Question: I am new to d3 and GeoJson. I have <URL>. I am trying to display the GeoJSON as a map with the following code:
'''
var width = 960,
height = 1160;
var svg = d3.select("body").append("svg")
.attr("width", width)
.attr("height", height);
var projection = d3.geo.transverseMercator().translate([width / 2, height / 2]).scale(150).center(-90.088, 29.957);
var path = d3.geo.path().projection(projection);
d3.json("orleans.json", function(json) {
svg.selectAll("path")
.data(json.features)
.enter()
.append("path")
.attr("d", path);
});
'''
The second to last line .attr("d", path) is throwing the following error deep in the d3 stack trace:
'''
Error: Problem parsing d="MNaN,NaNLNaN,NaNL8.76110196153104,<PHONE>469L8.76110196153104,108.76110196153104L951.238898038469,108.76110196153104L951.238898038469,<PHONE>469LNaN,NaNLNaN,NaNLNaN,NaNLNaN,NaNLNaN,NaNLNaN,NaNZMNaN,NaNLNaN,NaNLNaN,NaNZMNaN,NaNLNaN,NaNLNaN,NaNZMNaN
'''
Is there a problem with my GeoJSON? Or a problem with how I am using the GeoJSON with D3? It seems like this error comes from malformed input to D3 -- but my GeoJSON lints. So maybe this is a problem with my D3 syntax and not my GeoJSON?
The GeoJSON does seem like it is getting loaded properly. When I console.log(json) right after the call
to 'd3.json("orleans.json", function(json)' it shows the following:

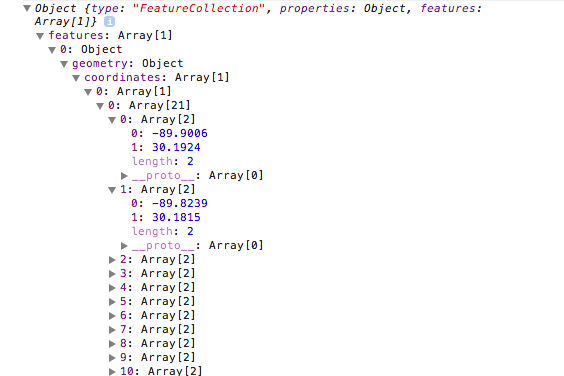
Answer: There are two problems with your code:
- '.center()'-
To fix, pass an array instead of two numbers and restrict the center to -90 degrees or less. Complete demo <URL>.